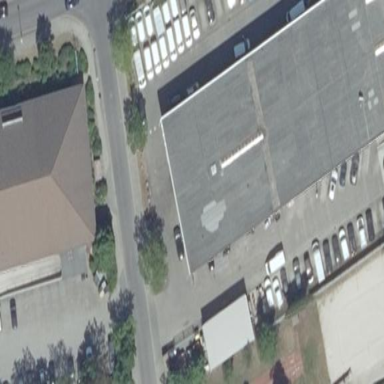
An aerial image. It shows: Building housing car shop.